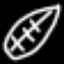
Label: leaf